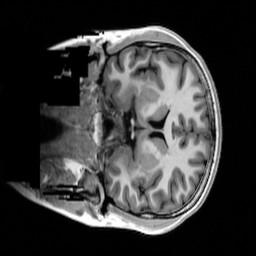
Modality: T1w
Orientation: coronal
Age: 23
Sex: female
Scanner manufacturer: siemens
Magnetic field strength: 3 T
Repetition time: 4 s
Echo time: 0.00289 s